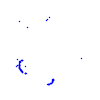
Particle: proton